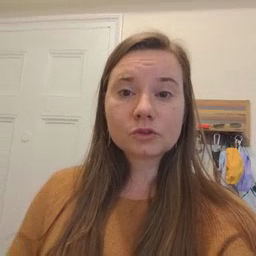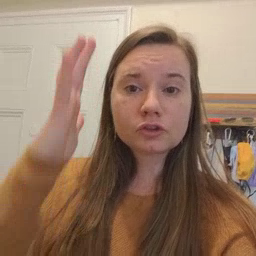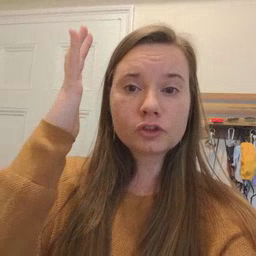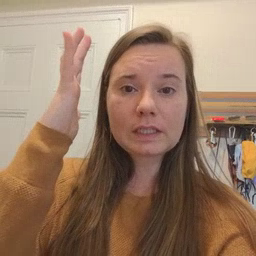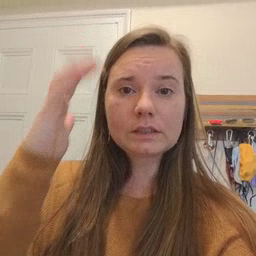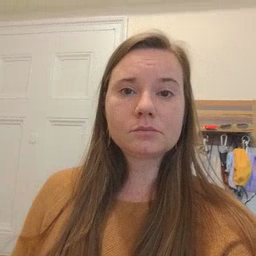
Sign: tree